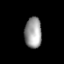
Tissue: prostate
Cell type: T cells
Senescence score: 0.7469
Nuclear area (px): 516
Mean DAPI intensity: 154.159